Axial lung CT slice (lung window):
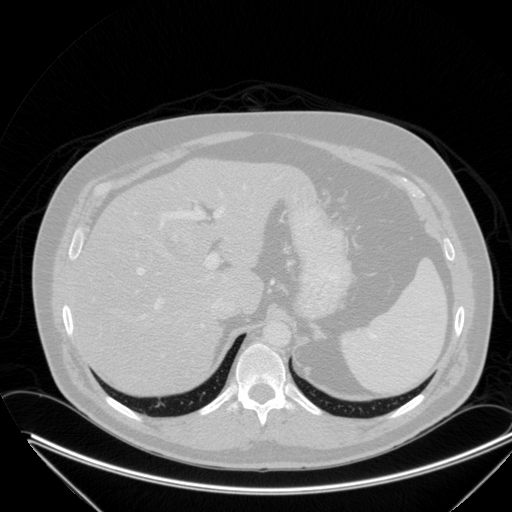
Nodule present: no